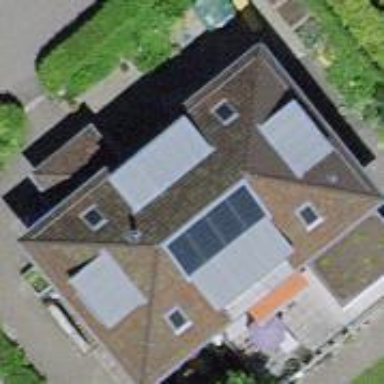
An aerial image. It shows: Hipped roof house.